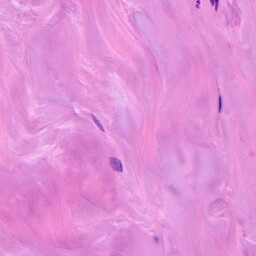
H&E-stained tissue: Breast